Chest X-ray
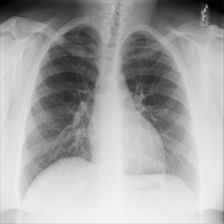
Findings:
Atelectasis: negative
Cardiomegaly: negative
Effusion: negative
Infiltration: negative
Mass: negative
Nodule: negative
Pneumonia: negative
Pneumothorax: negative
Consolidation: negative
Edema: negative
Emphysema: negative
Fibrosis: negative
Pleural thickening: negative
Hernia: negative